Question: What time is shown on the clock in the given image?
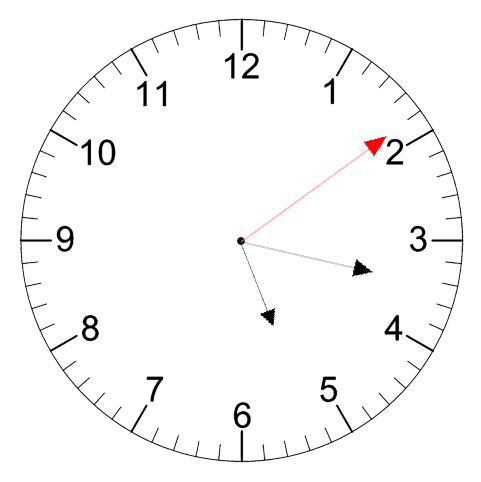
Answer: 05:17:09